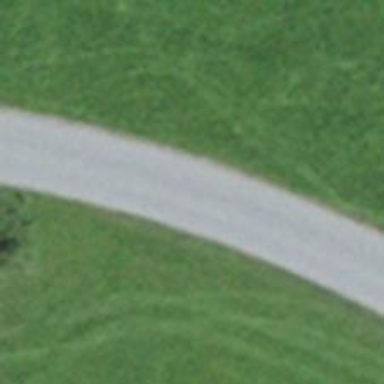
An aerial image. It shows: Paved tertiary road.